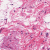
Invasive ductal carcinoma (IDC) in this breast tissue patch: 0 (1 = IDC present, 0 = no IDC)